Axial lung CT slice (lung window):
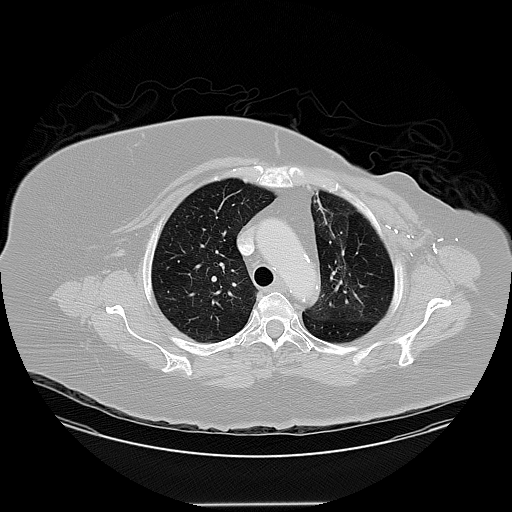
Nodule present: no